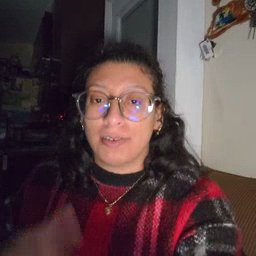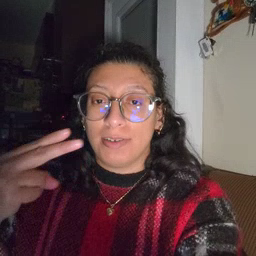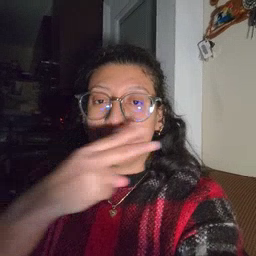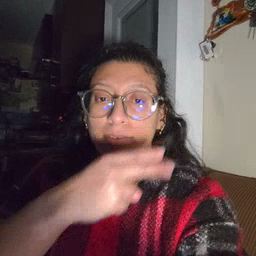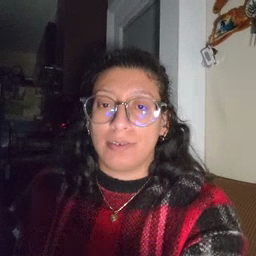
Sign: scissors